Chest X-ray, PA view. Patient: 40 years old, sex M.
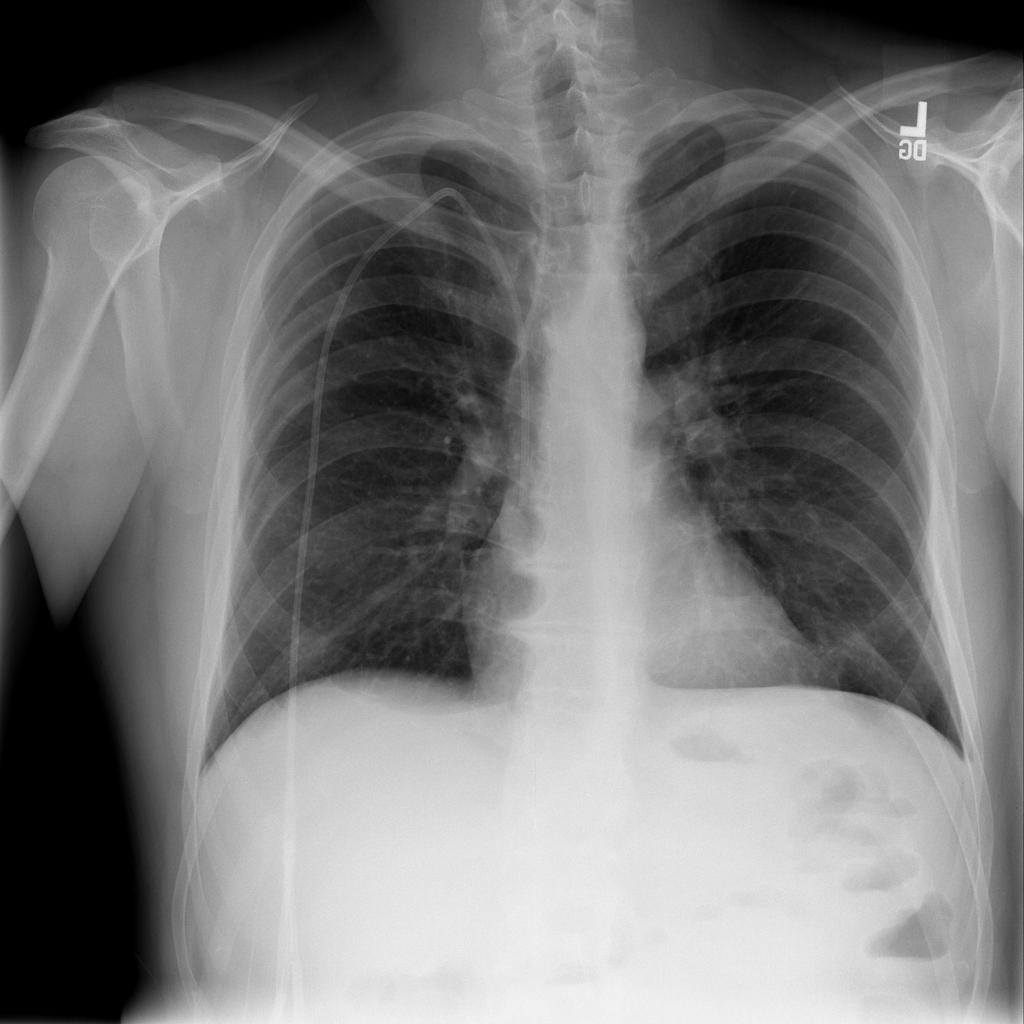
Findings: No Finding